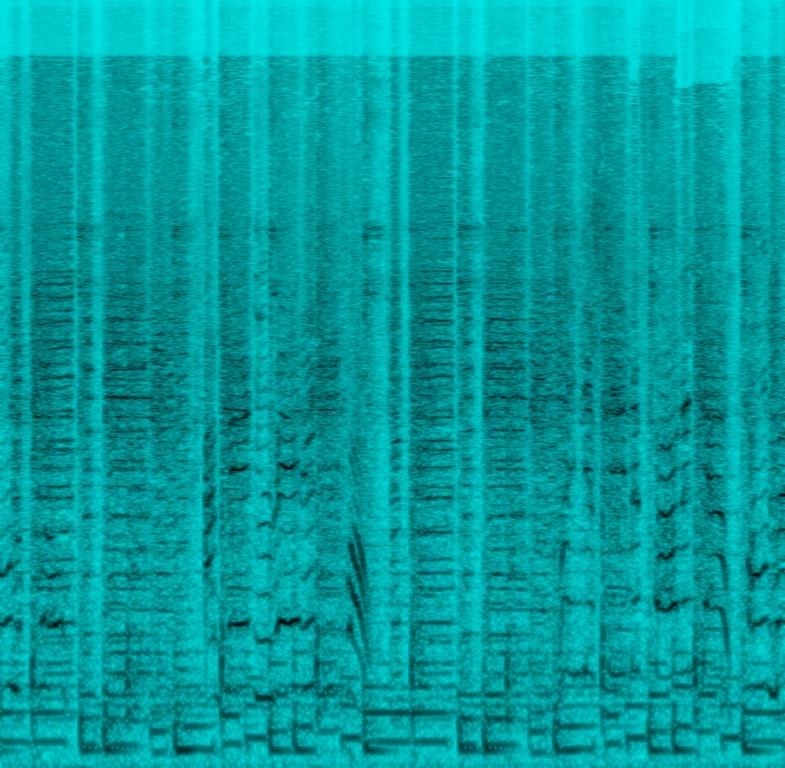
A male vocalist sings this powerful pop. The tempo is medium fast with an emphatic and  groovy bass line, lively trumpet harmony, piano accompaniment, electric guitar rhythm, tambourine beats and infectious drums. The song is lively,spirited, engaging, vivacious,passionate, compelling and ambient with powerful vocals . This Song is an R&B/Funk.